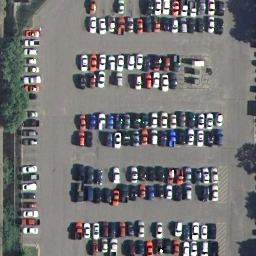
Label: parking lot